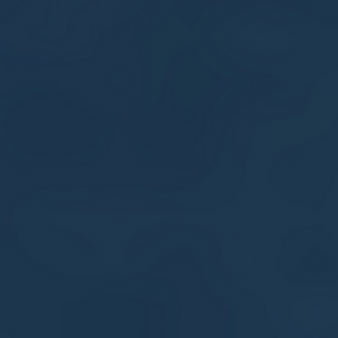
Label: other